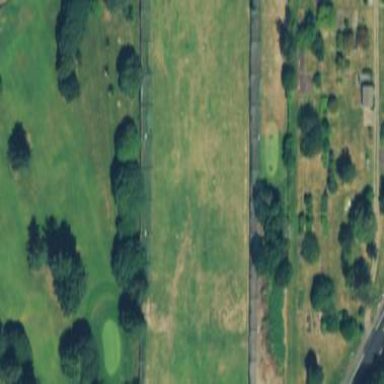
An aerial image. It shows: Golf driving range situated on grass pitch.